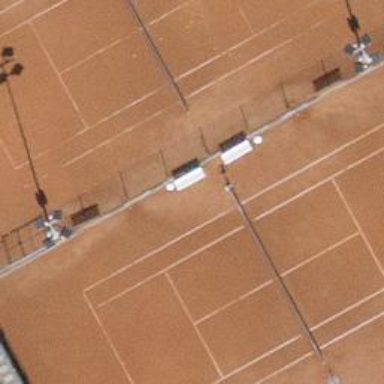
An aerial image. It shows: Tennis pitch with clay surface for leisure sports.